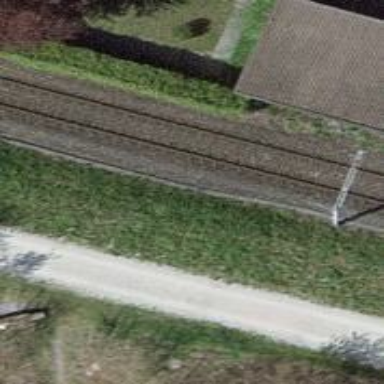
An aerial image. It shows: Railway buffer stop.